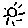
Label: sun